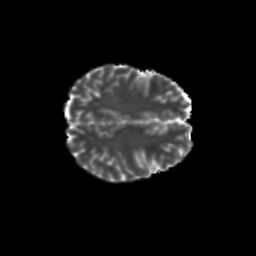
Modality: T2w
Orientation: axial
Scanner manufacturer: siemens
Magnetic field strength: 3 T
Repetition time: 9.2 s
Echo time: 0.084 s